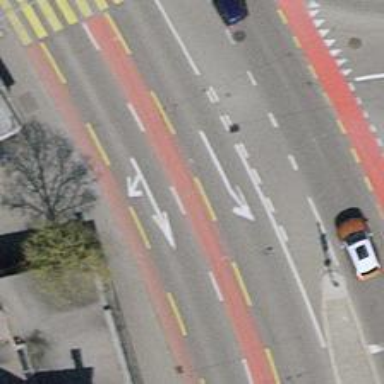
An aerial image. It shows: Road with traffic signals.